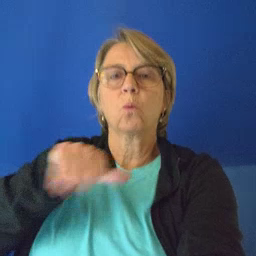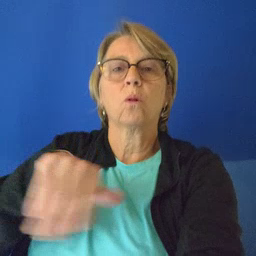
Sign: pool